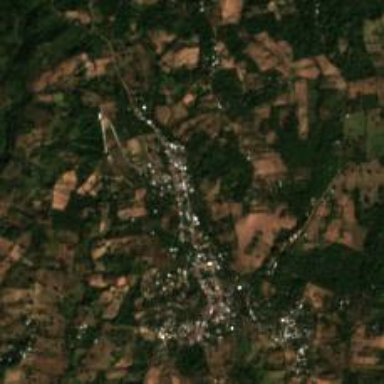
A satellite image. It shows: Town.